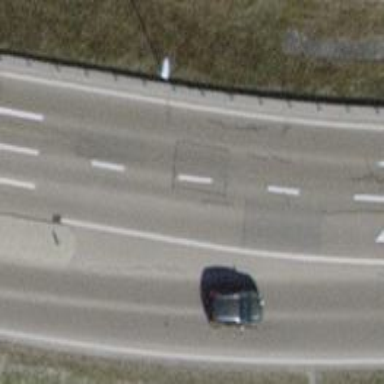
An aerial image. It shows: Secondary road with asphalt surface.